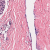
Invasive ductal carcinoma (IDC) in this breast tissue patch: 0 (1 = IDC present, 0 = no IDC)